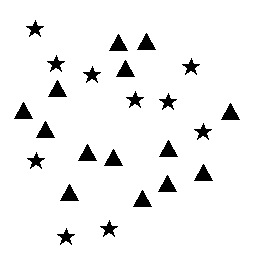
Squares: 0
Triangles: 14
Stars: 10
Total shapes: 24